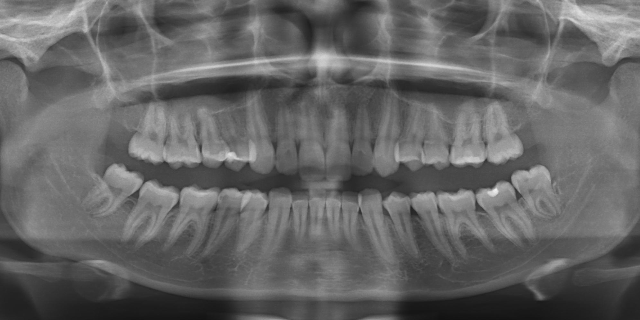
adult